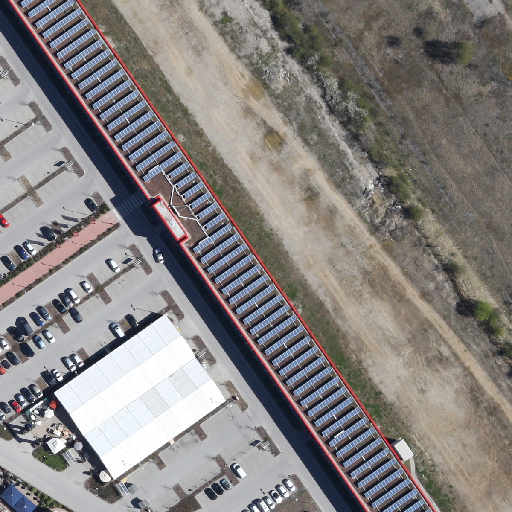
Referring expression: car